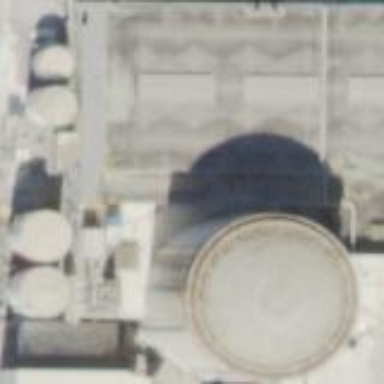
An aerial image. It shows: Nuclear power generator.